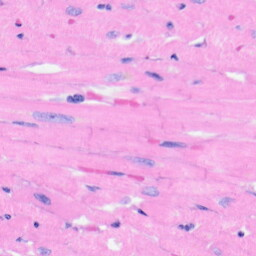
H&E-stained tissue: Heart